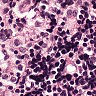
Metastatic tissue present: no